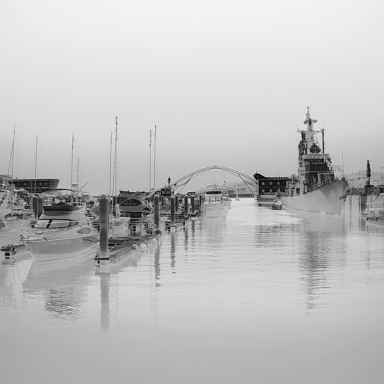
There are three canoes in the infrared image.